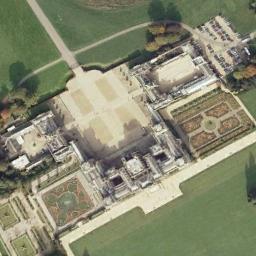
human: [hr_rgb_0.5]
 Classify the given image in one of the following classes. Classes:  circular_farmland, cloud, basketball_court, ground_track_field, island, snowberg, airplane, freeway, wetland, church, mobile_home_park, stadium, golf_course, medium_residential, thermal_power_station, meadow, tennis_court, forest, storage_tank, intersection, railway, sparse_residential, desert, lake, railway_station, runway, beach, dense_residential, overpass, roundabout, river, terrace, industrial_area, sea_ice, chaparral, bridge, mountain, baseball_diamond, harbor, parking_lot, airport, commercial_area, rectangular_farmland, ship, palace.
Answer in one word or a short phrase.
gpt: palace